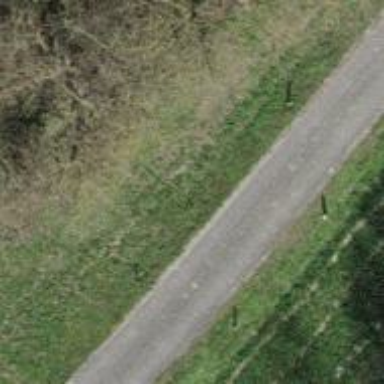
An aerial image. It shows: Unclassified road.